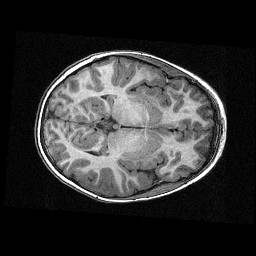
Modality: T1w
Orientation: axial
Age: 9
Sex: male
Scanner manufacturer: siemens
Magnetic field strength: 3 T
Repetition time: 2.3 s
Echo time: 0.00336 s